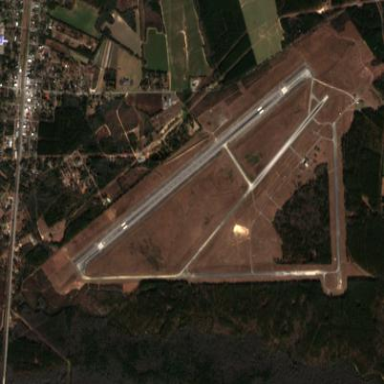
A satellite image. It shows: Military airfield located within aerodrome.